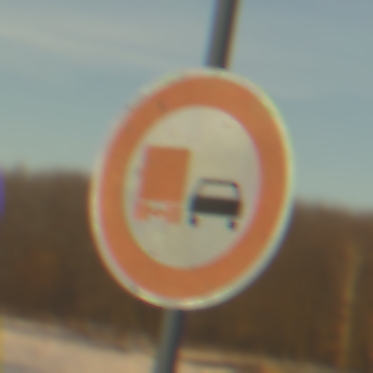
Verkehrszeichen: UeberholverbotKraftfahrzeuge
Umgebung: Outdoor, Nature
Tageszeit: SunriseSunset
Wetter: Clear
Licht: Natural
Jahreszeit: Winter
Kontrast: LowContrast